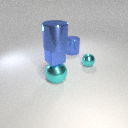
small blue metal cube below large blue metal cylinder